Brain MRI, t2w sequence, axial 2D slice.
Patient: age 42, sex F, weight 95 kg, height 1.95 m
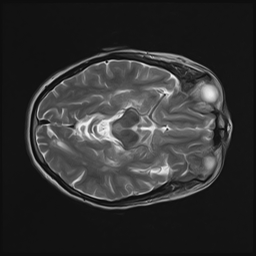